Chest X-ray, PA view. Patient: 54 years old, sex M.
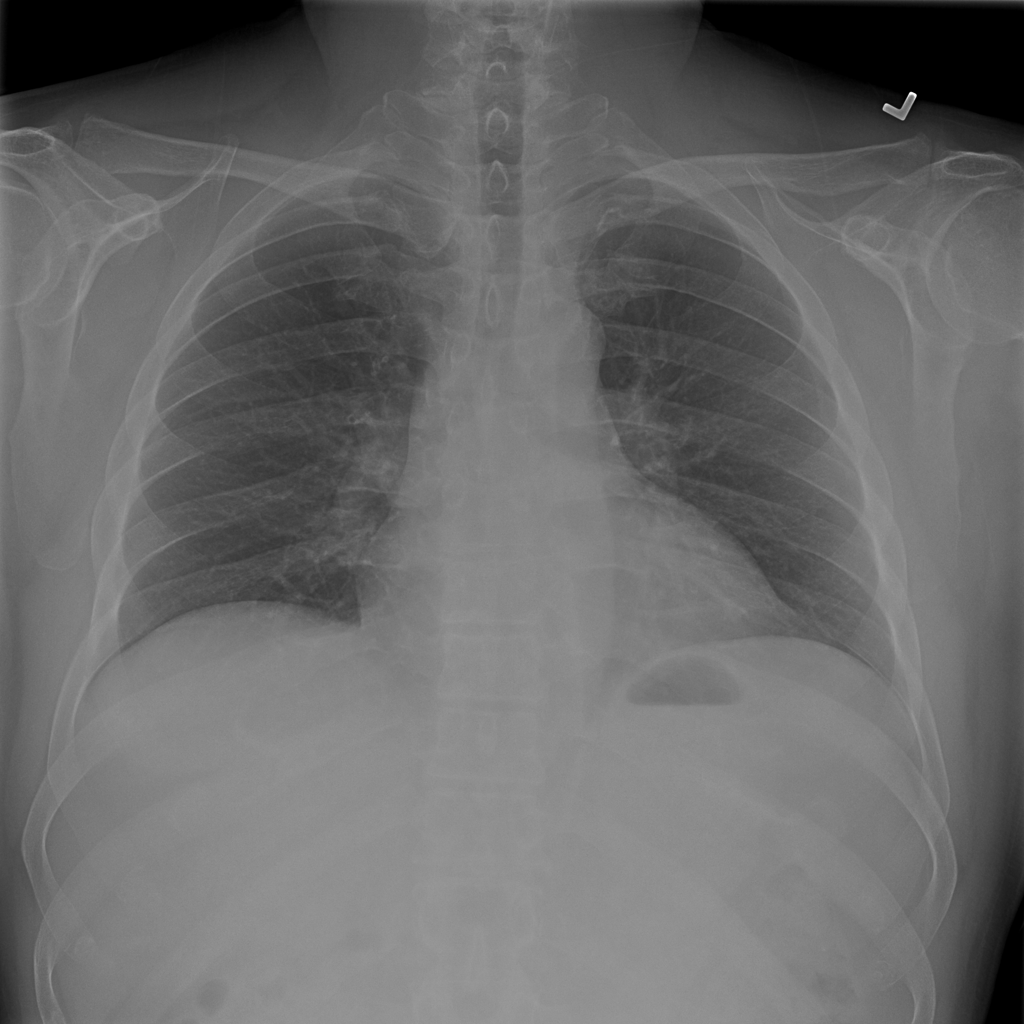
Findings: No Finding